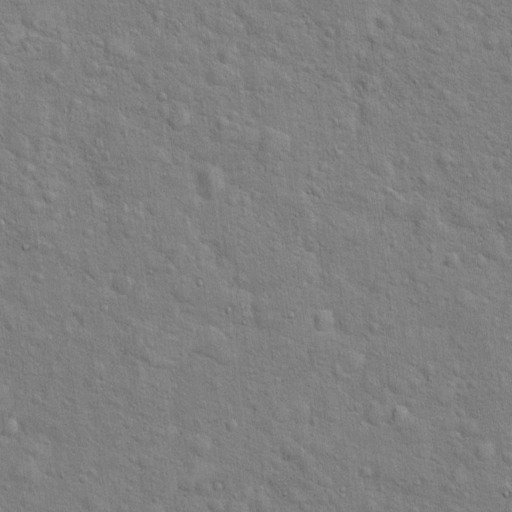
Classes present: Background